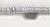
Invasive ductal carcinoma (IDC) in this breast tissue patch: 0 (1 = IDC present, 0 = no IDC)